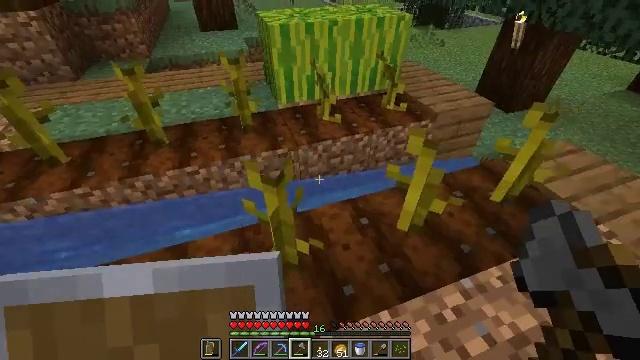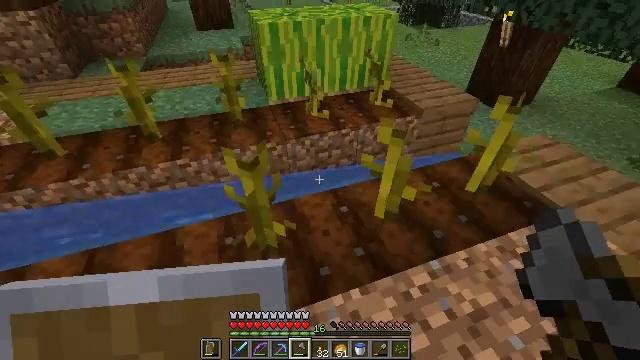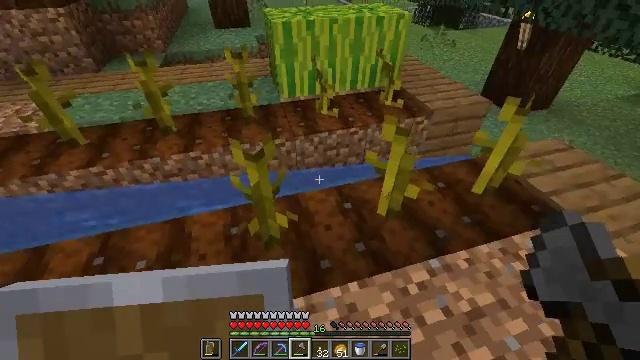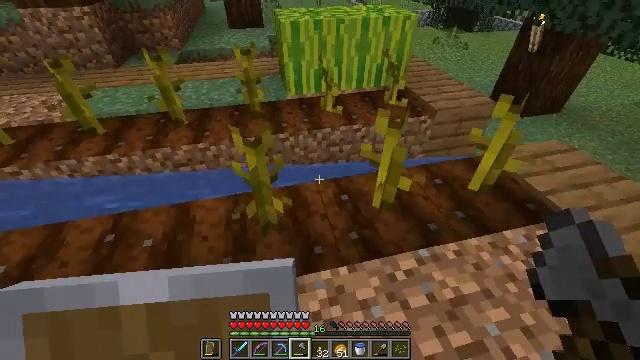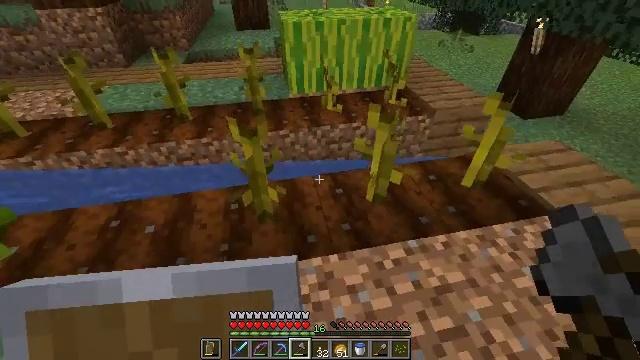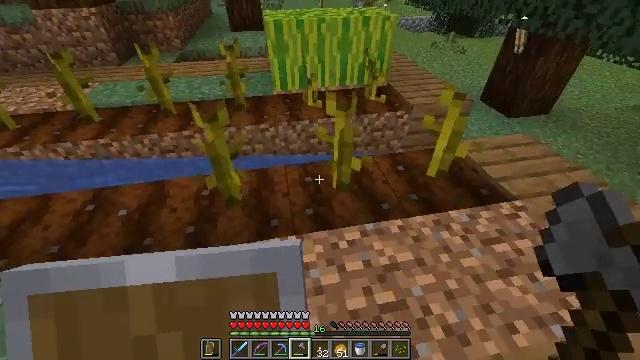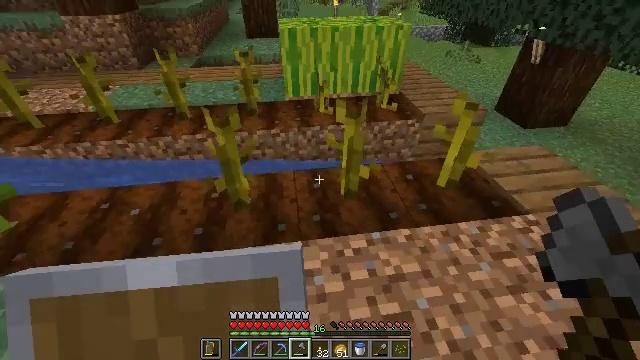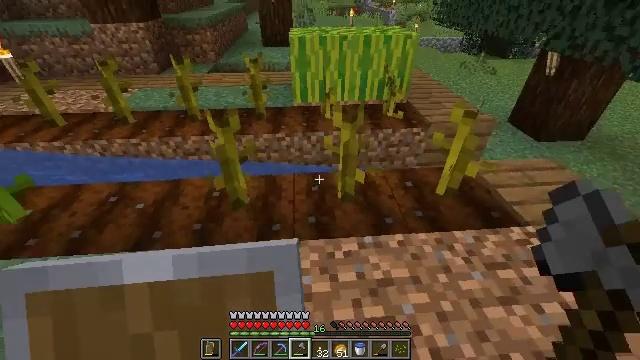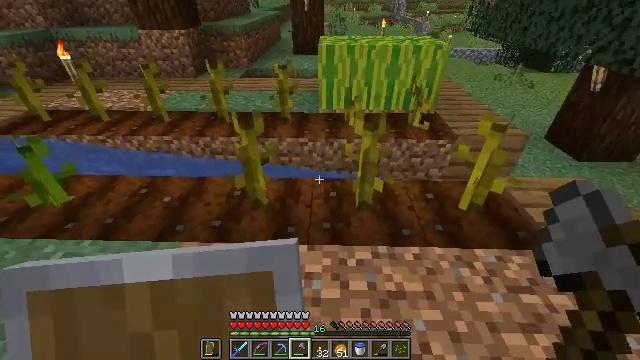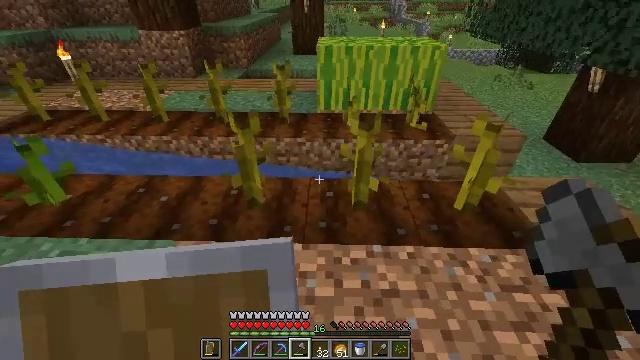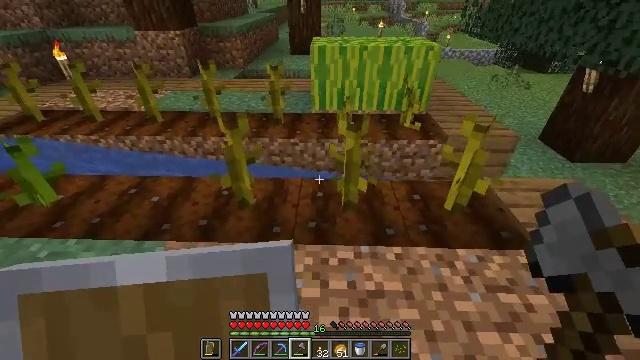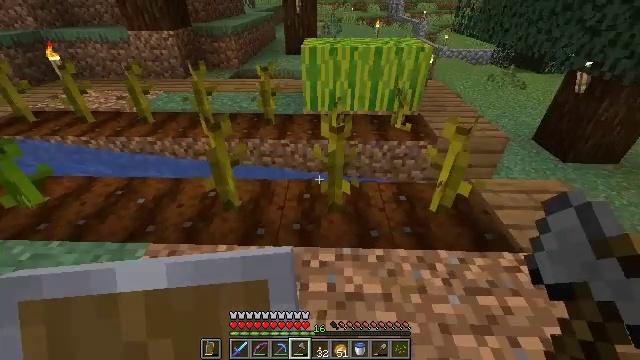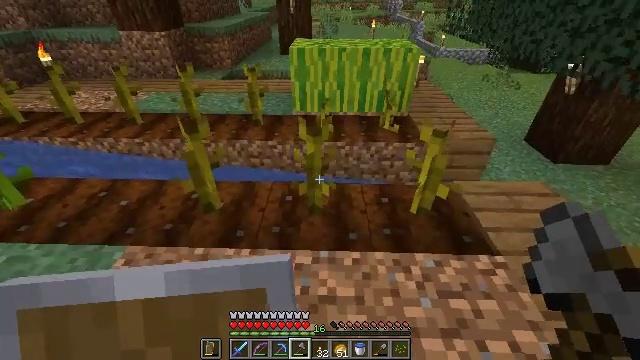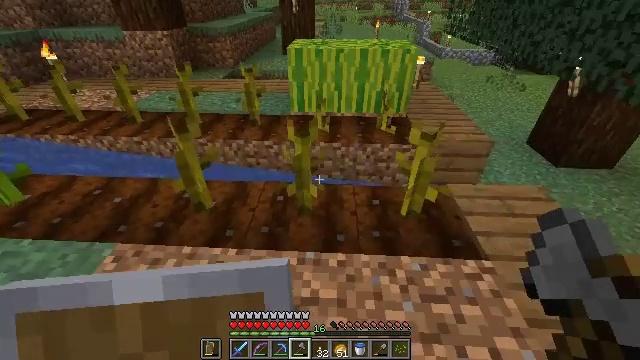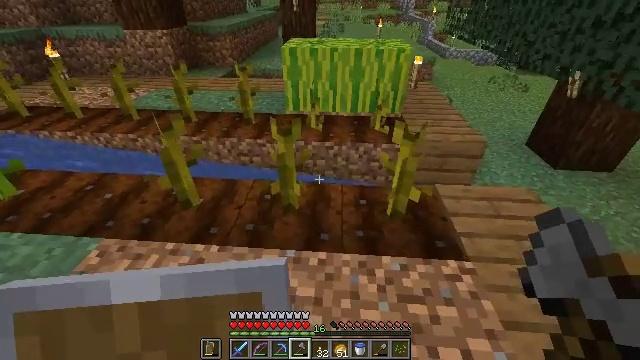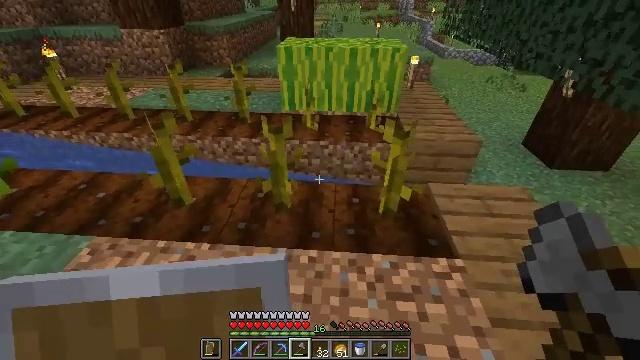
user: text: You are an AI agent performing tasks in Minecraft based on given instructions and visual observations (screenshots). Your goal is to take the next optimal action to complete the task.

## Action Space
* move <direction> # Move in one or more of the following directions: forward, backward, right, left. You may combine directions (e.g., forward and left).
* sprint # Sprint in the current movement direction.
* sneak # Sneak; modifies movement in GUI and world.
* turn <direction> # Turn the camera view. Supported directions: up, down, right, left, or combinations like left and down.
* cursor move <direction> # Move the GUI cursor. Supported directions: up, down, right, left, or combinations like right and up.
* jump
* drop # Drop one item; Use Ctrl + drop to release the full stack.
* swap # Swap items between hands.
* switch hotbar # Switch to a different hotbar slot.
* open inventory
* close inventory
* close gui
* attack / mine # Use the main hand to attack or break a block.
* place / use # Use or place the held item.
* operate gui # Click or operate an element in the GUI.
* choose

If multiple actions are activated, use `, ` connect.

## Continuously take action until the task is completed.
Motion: motion action
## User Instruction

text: Harvest the melon stem from your garden.
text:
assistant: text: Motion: move back and move right
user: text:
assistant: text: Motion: move back and move right, turn left
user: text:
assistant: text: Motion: move back and move right, turn left
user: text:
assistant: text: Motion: move right, turn left
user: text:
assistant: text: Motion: move right
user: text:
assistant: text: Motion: turn left and up
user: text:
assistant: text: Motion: turn left and up
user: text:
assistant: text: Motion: turn left and up
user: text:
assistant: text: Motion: no_op
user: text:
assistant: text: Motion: move right
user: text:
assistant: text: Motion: move right
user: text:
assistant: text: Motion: move right
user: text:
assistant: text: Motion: move right, turn left
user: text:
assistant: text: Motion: turn left
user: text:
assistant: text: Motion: no_op
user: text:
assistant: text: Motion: turn left
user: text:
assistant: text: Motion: move left, turn left
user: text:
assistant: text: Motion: move left
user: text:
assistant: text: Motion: move left
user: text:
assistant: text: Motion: turn right
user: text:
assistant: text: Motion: turn right and up
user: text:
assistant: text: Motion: no_op
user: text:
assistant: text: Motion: no_op
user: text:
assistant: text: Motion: turn right and up
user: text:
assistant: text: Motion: turn right and up
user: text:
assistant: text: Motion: no_op
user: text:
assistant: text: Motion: turn right
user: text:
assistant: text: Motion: turn right
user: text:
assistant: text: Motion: attack / mine
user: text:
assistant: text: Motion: attack / mine